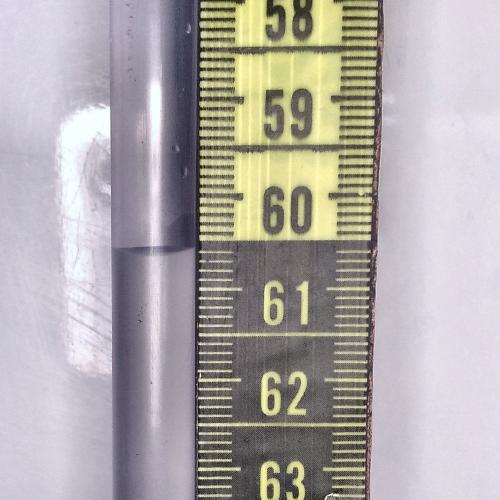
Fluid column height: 60.6 cm